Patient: sex M, age 69
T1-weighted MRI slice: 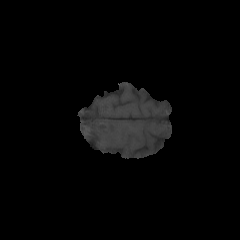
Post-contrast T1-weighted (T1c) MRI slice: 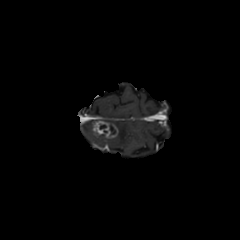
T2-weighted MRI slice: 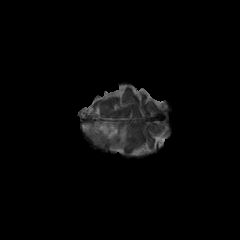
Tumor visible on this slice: yes
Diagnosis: Glioblastoma, IDH-wildtype
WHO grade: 4